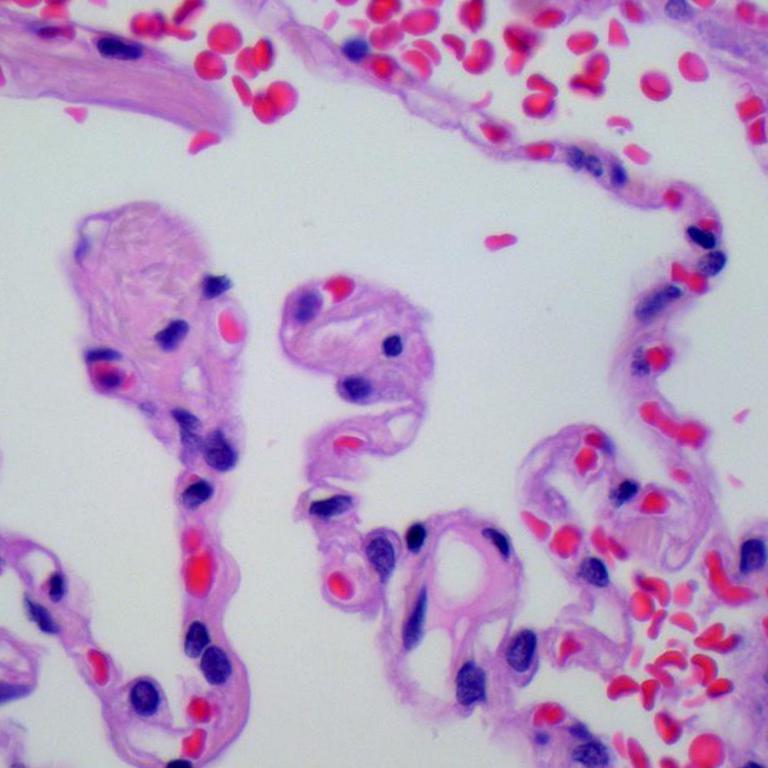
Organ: lung
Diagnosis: benign